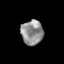
Tissue: skin
Cell type: Epithelial cells
Senescence score: 0.245
Nuclear area (px): 534
Mean DAPI intensity: 144.152